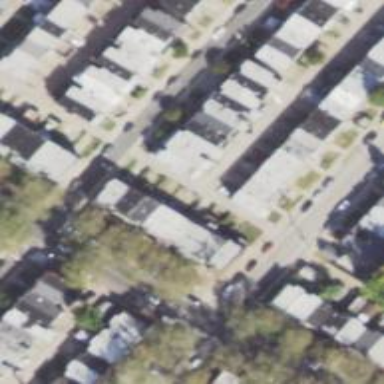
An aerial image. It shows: Alley classified as service road.